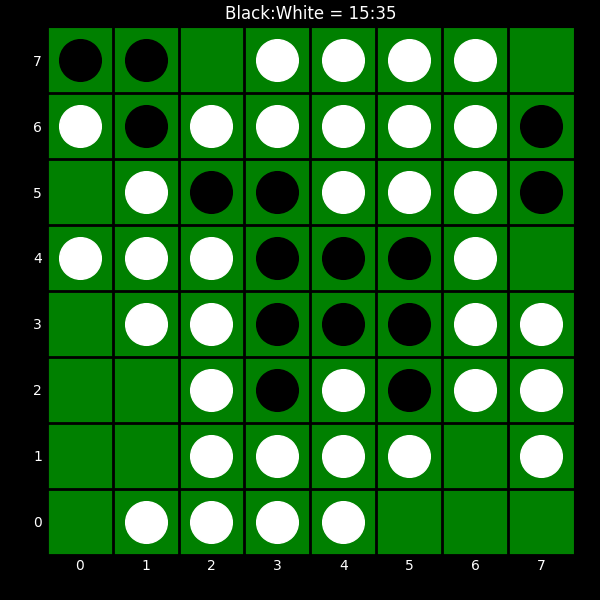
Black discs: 15
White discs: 35